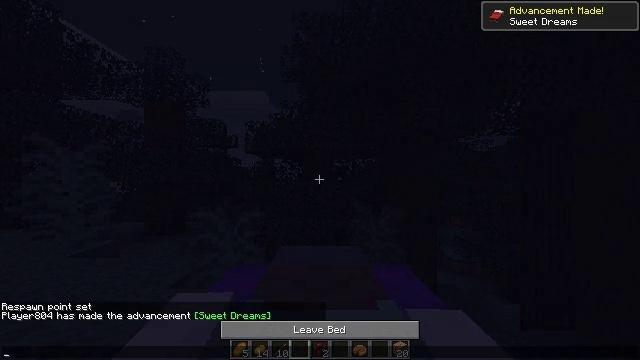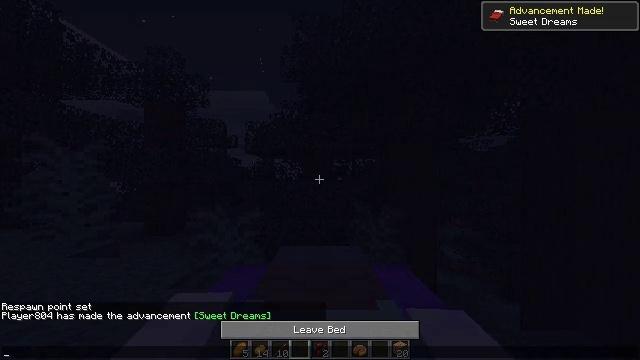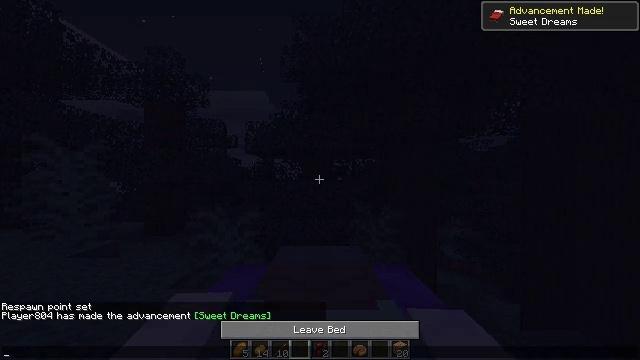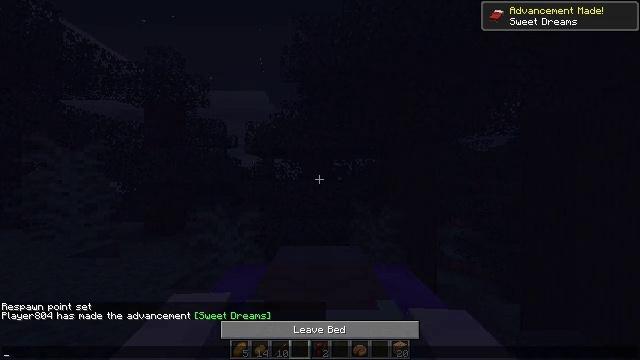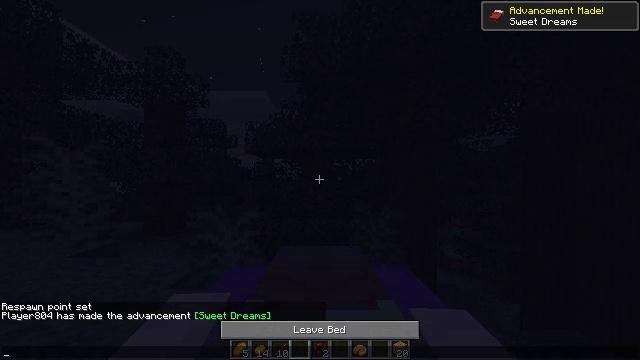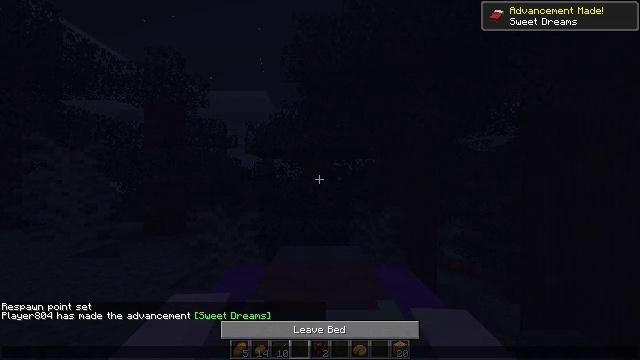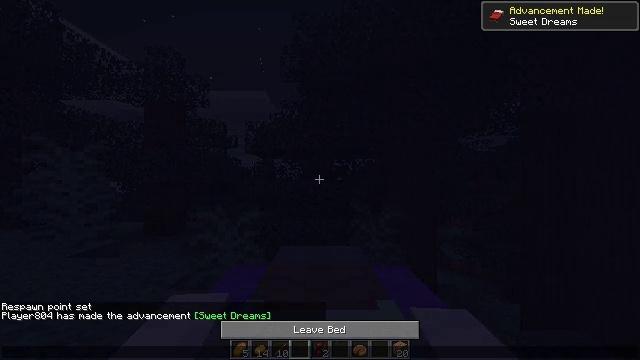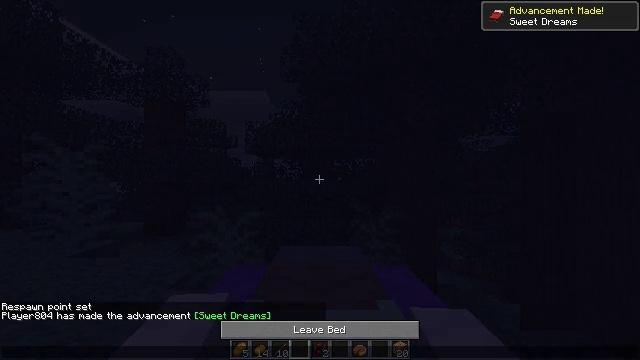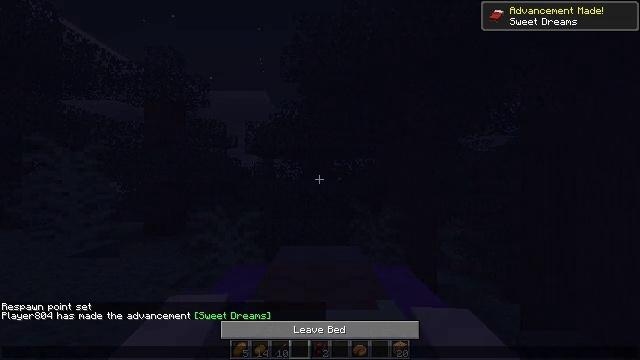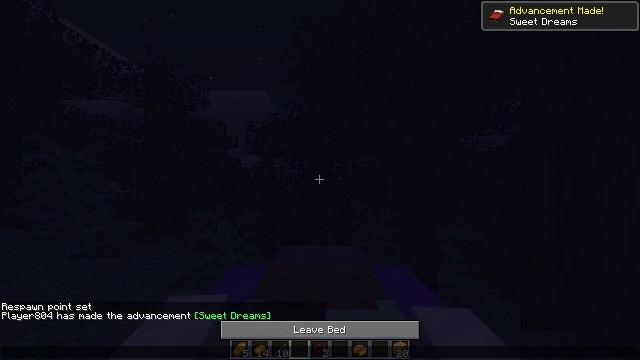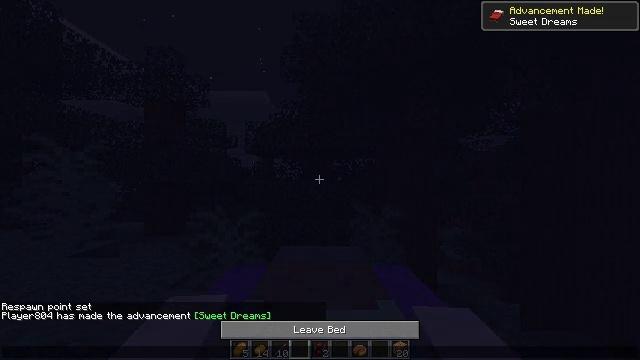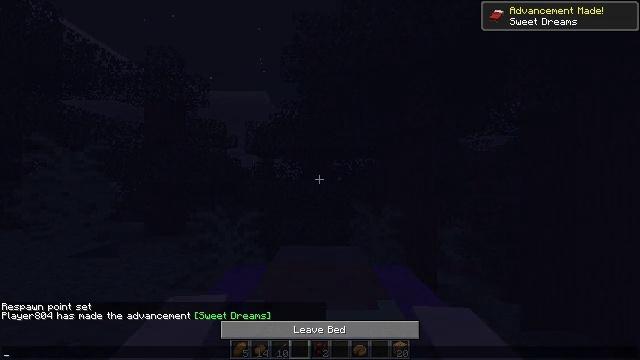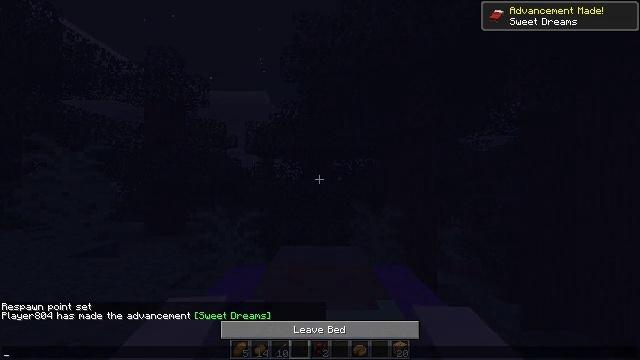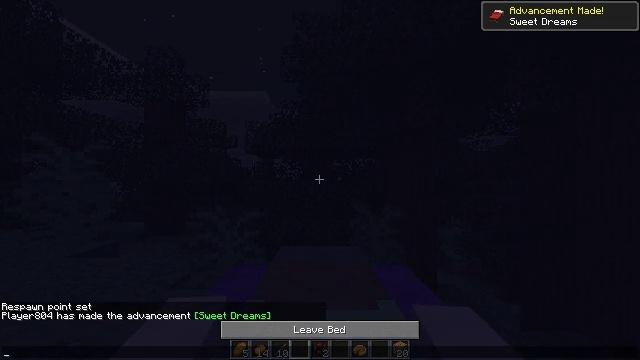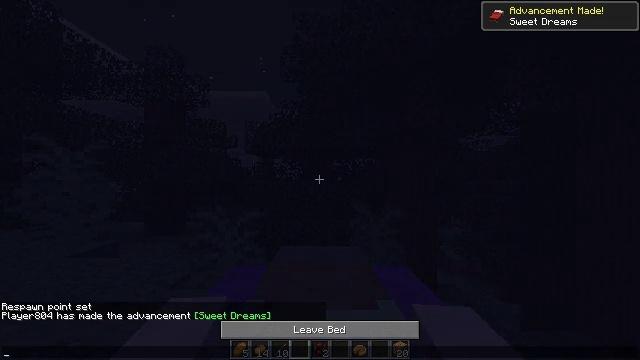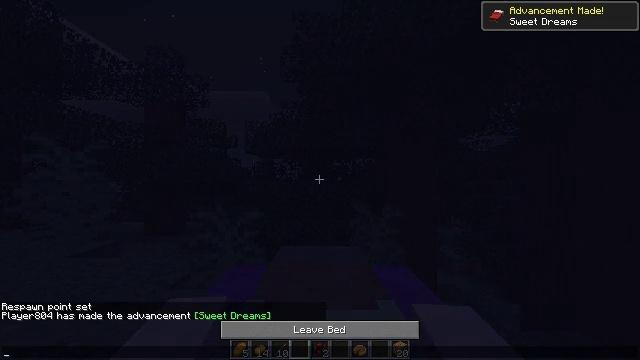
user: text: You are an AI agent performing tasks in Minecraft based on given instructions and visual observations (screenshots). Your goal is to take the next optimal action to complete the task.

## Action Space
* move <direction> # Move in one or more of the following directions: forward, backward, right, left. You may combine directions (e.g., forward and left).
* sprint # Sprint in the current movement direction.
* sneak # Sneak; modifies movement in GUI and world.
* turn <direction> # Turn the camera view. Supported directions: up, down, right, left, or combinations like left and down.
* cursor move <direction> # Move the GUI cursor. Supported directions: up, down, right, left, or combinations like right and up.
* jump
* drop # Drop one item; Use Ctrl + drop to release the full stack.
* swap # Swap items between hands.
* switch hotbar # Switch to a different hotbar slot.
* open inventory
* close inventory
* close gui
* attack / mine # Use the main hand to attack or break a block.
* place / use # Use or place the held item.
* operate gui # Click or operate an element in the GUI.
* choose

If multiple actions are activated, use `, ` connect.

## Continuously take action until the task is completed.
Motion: motion action
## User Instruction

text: Disassemble the purple bed for relocation.
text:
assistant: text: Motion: no_op
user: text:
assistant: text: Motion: no_op
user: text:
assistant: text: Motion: no_op
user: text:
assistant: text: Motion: no_op
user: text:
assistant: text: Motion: no_op
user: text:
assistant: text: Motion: no_op
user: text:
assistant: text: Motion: no_op
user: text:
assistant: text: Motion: no_op
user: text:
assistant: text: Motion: no_op
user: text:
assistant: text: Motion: no_op
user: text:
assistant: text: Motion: no_op
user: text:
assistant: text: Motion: no_op
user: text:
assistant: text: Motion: no_op
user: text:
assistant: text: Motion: no_op
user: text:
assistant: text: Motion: no_op
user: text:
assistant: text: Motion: no_op
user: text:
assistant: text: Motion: no_op
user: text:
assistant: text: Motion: no_op
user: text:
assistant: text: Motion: no_op
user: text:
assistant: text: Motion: no_op
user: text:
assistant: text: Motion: no_op
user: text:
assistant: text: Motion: no_op
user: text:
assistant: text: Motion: no_op
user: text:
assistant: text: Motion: no_op
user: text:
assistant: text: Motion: no_op
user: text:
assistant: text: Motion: no_op
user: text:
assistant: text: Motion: no_op
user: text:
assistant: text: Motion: no_op
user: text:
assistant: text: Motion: no_op
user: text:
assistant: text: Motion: no_op